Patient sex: F
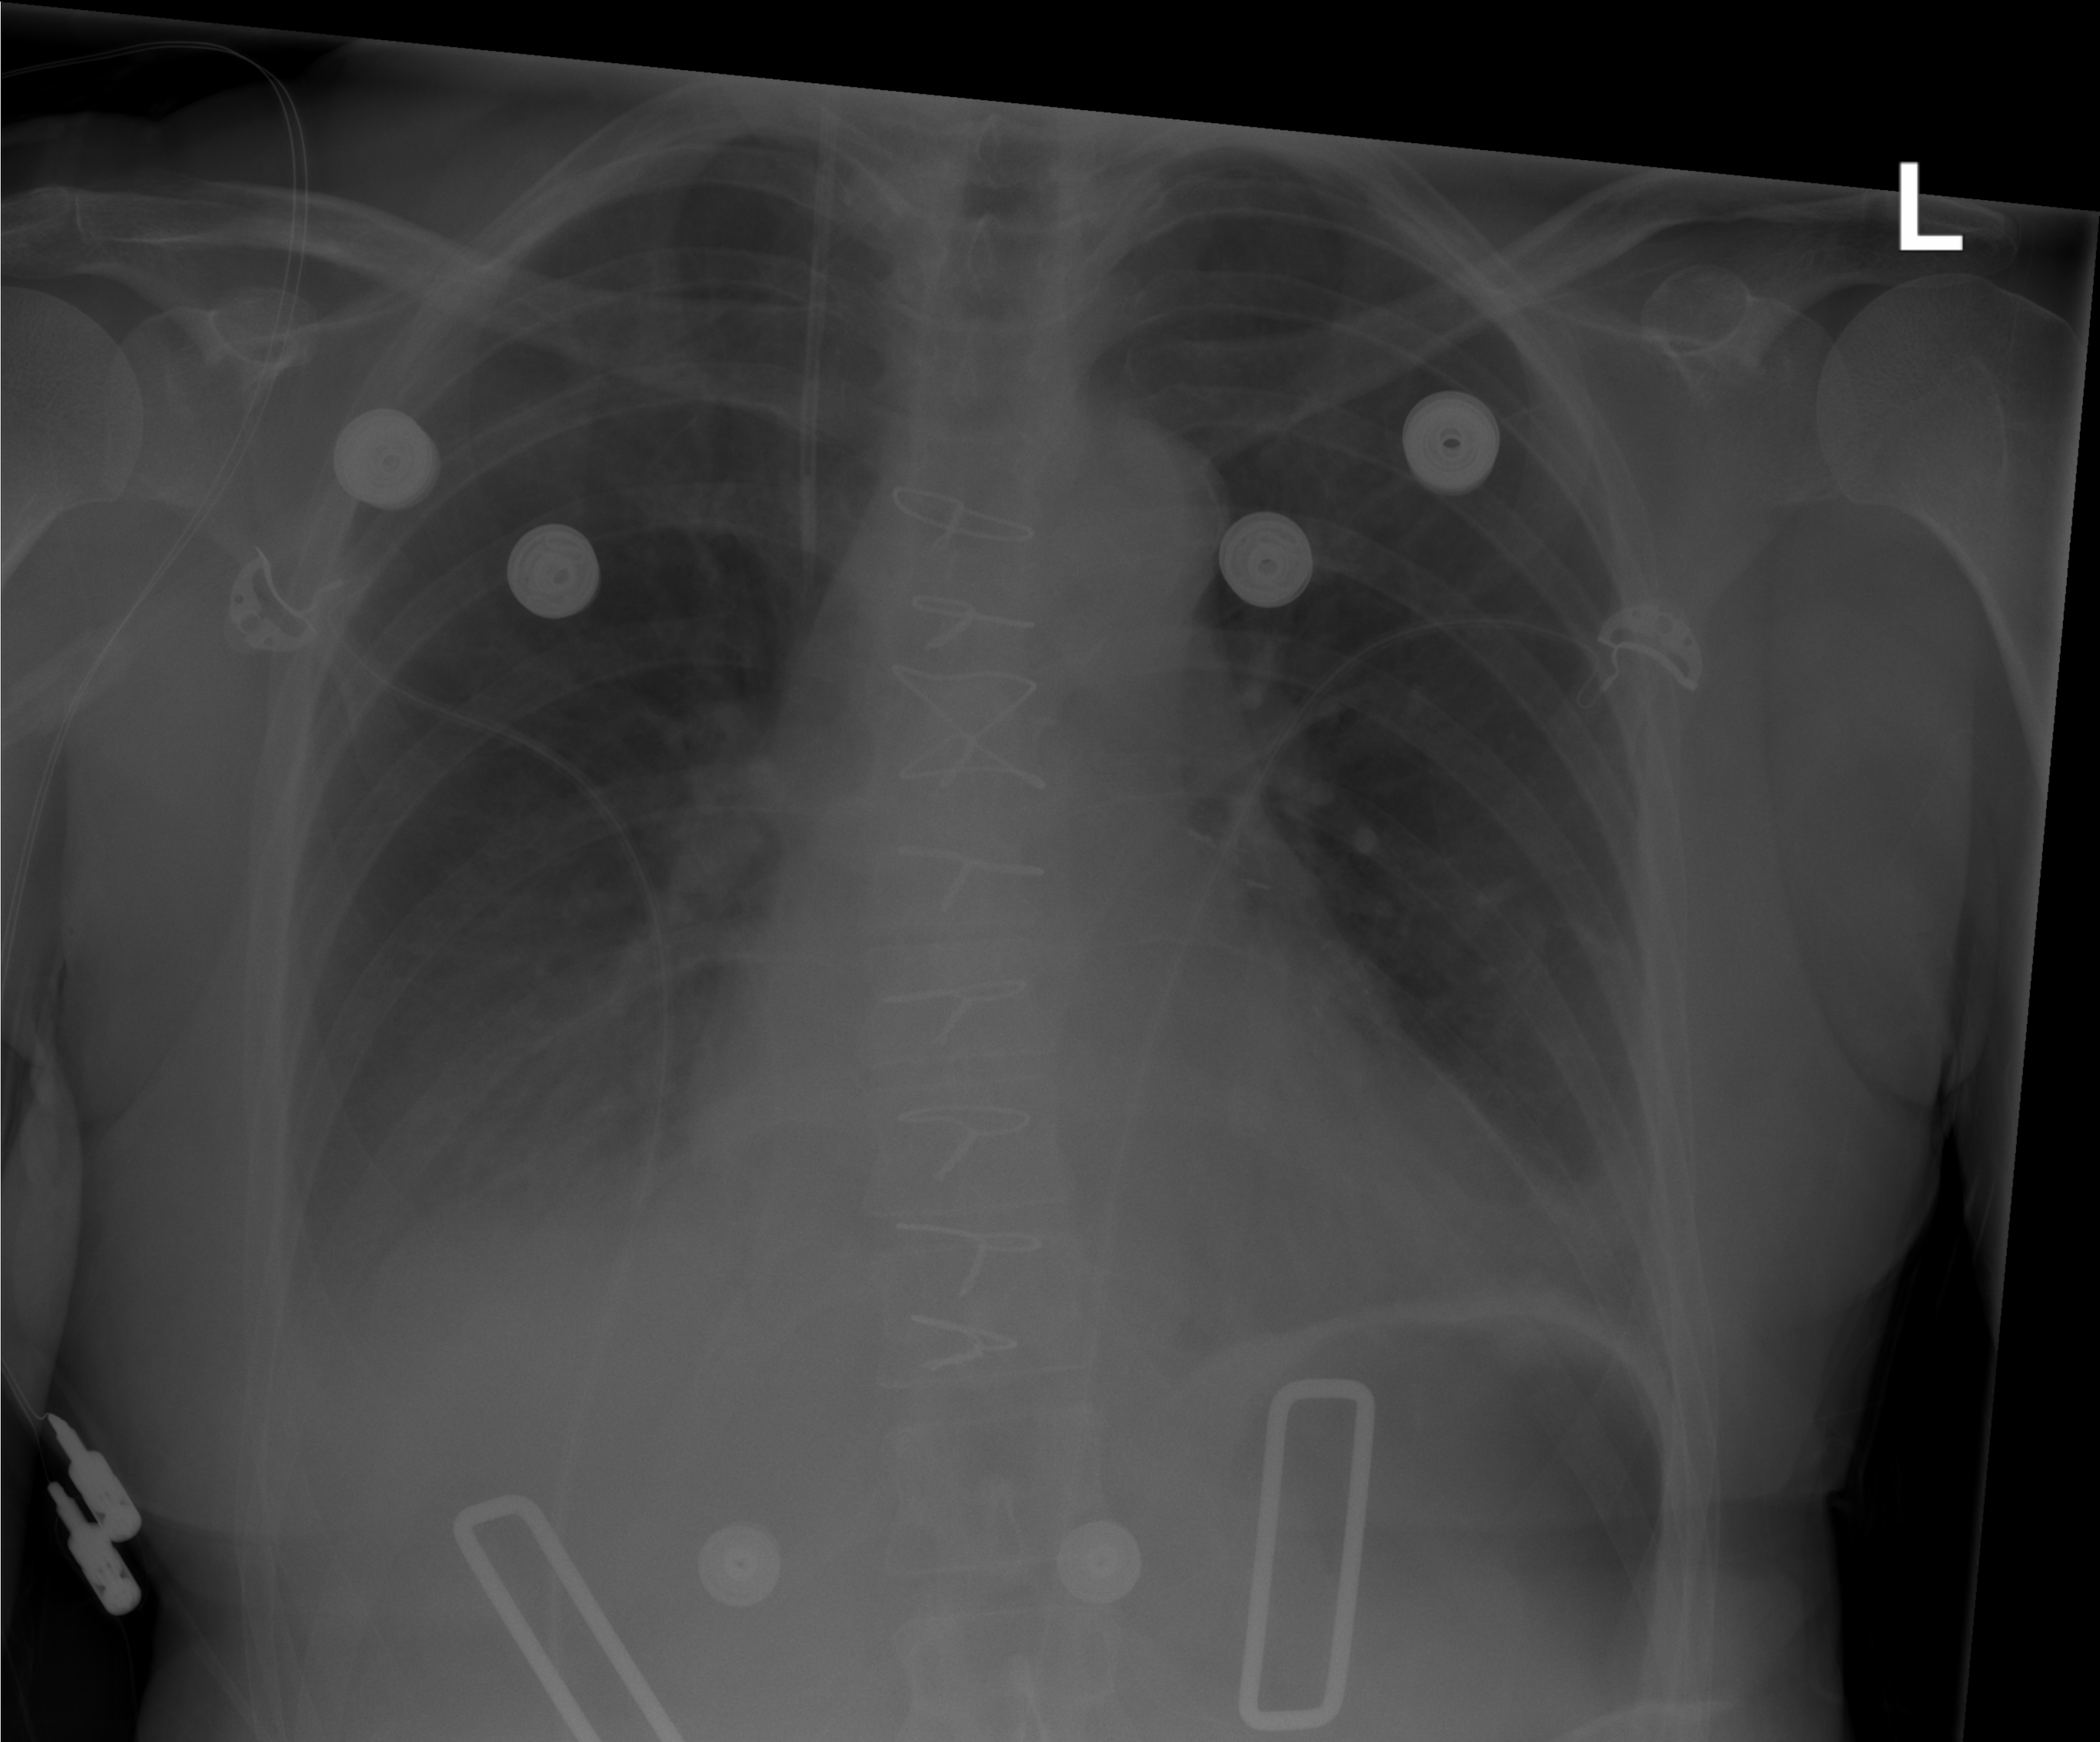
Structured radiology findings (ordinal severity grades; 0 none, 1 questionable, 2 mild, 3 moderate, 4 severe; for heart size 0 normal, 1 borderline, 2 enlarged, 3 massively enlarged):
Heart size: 0
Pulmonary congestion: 0
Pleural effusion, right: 2
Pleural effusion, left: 1
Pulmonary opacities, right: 0
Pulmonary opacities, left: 0
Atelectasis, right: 2
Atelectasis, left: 2